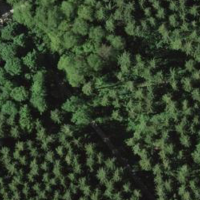
EUNIS habitat code: 44
Species observed at this site:
Impatiens parviflora